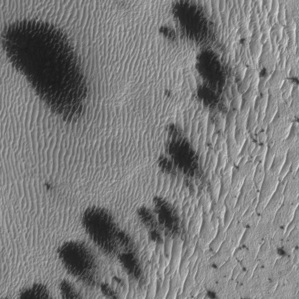
Label: frost